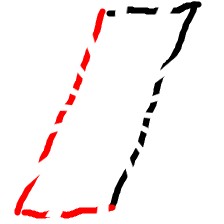
Shape: parallelogram